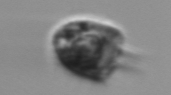
Label: Balanion